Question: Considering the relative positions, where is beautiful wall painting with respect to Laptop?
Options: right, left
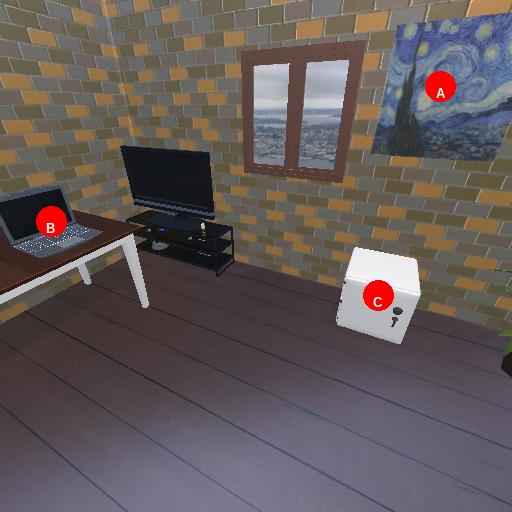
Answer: right